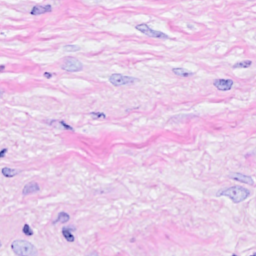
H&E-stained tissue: Breast